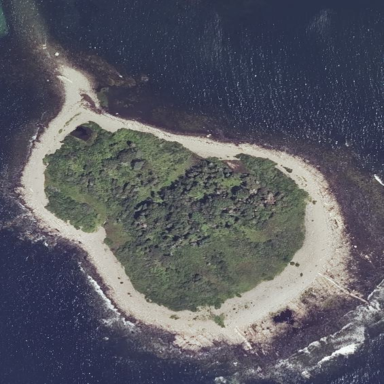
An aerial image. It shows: Islet along the coastline.